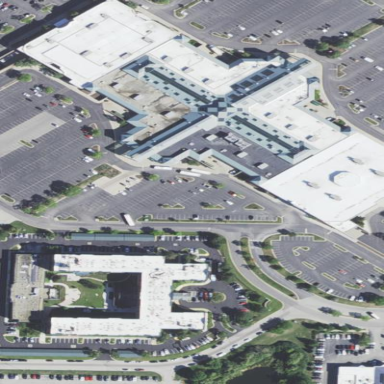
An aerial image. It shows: Retail area.